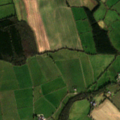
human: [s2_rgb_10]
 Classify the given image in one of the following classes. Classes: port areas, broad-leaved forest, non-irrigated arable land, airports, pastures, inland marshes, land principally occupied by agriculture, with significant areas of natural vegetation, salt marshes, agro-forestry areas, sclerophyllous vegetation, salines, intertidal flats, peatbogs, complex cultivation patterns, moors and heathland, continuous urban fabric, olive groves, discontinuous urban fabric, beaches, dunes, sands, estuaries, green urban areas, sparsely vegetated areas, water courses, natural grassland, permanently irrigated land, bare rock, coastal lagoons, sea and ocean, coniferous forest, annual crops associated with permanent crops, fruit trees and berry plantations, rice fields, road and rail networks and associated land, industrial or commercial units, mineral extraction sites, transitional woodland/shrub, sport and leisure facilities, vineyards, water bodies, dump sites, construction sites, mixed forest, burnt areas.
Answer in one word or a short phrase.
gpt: non-irrigated arable land, pastures, coniferous forest